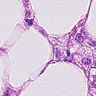
Metastatic tissue present: yes